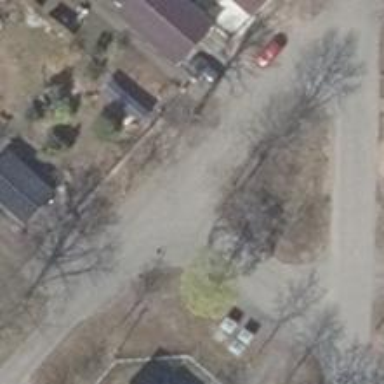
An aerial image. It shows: Residential road.